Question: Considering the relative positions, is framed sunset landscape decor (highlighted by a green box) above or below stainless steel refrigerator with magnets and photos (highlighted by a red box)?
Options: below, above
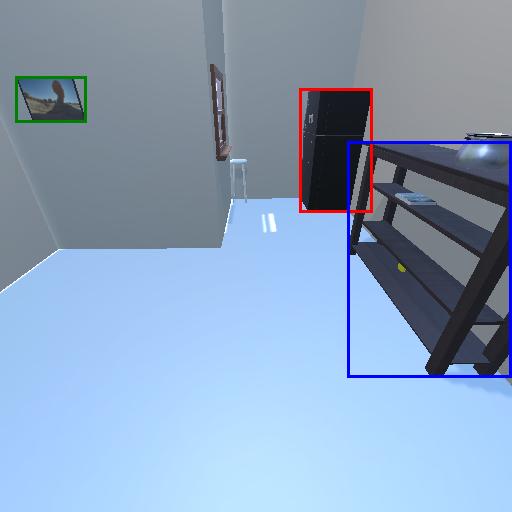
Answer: below